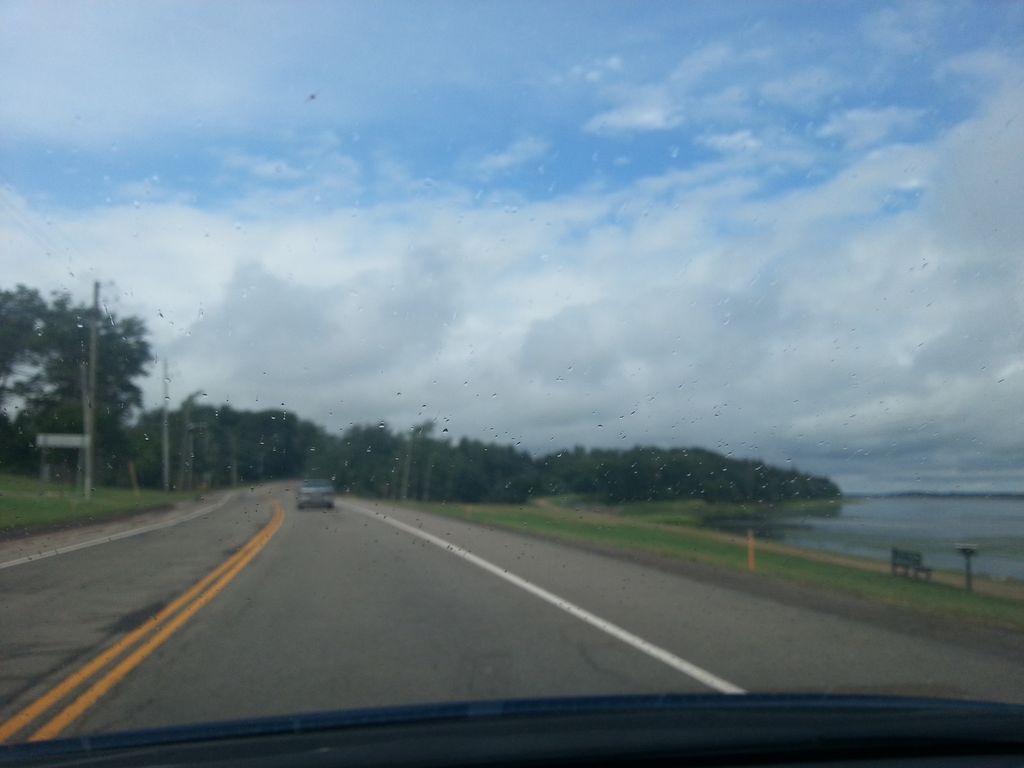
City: charlottetown